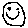
Label: smiley face